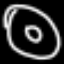
Label: donut